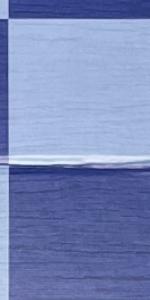
Label: Empty